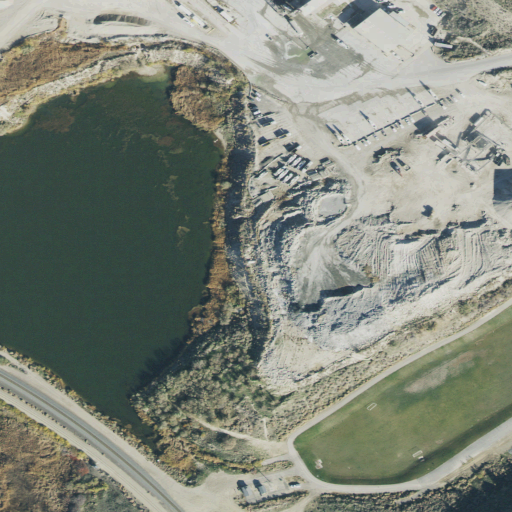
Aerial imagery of valley in Utah named Oak Hollow containing medium intensity development, open water, shrub, barren land, high intensity development, low intensity development, open development, herbaceous wetlands, and grassland